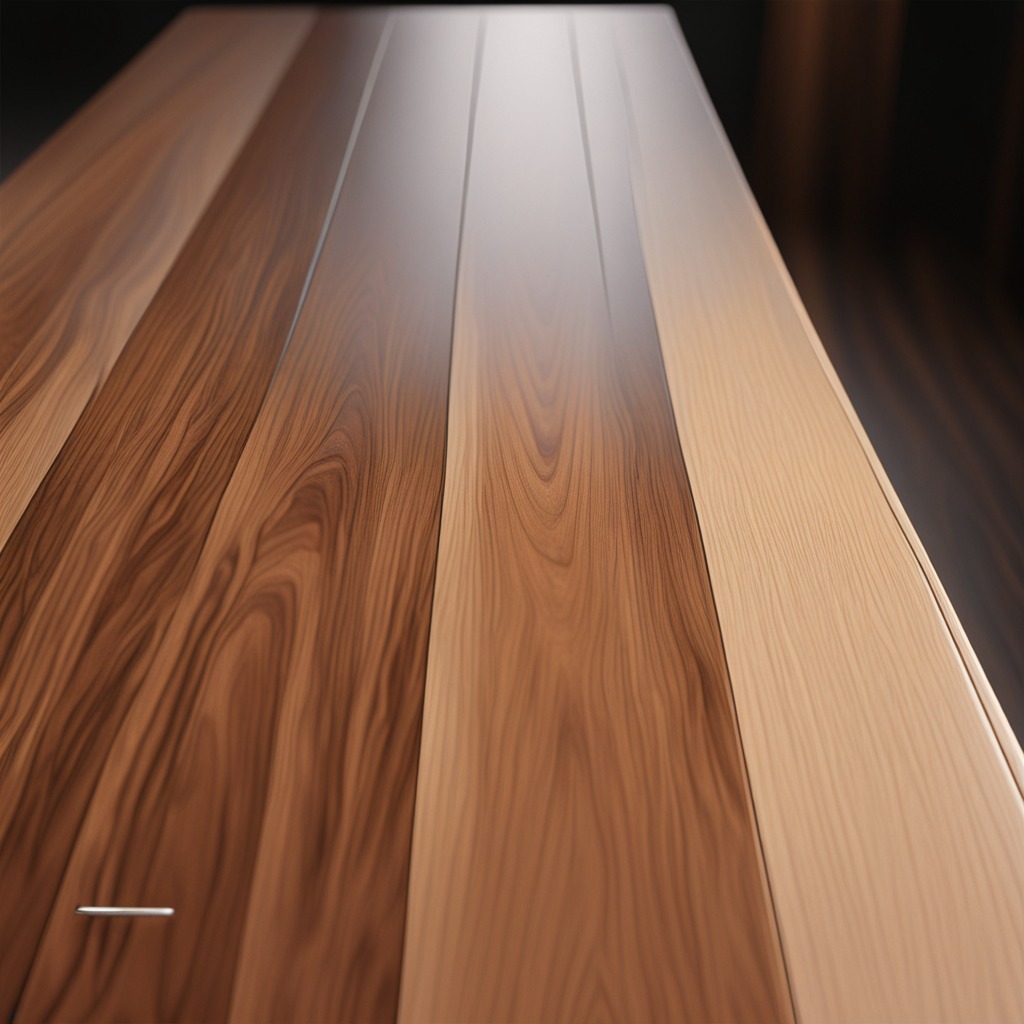
A metal screw is lying on the wooden table in a carpentry studio.